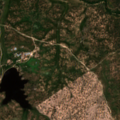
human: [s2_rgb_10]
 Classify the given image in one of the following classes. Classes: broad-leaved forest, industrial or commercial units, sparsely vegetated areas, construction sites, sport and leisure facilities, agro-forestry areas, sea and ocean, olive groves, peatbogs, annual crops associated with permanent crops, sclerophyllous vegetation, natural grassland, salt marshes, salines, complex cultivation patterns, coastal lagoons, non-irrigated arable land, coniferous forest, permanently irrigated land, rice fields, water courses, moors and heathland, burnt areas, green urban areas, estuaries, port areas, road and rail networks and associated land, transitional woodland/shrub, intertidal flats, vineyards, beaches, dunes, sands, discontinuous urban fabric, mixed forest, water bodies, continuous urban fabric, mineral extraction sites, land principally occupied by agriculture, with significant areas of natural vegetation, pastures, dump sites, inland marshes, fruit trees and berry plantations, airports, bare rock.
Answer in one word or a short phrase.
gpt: non-irrigated arable land, agro-forestry areas